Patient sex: M
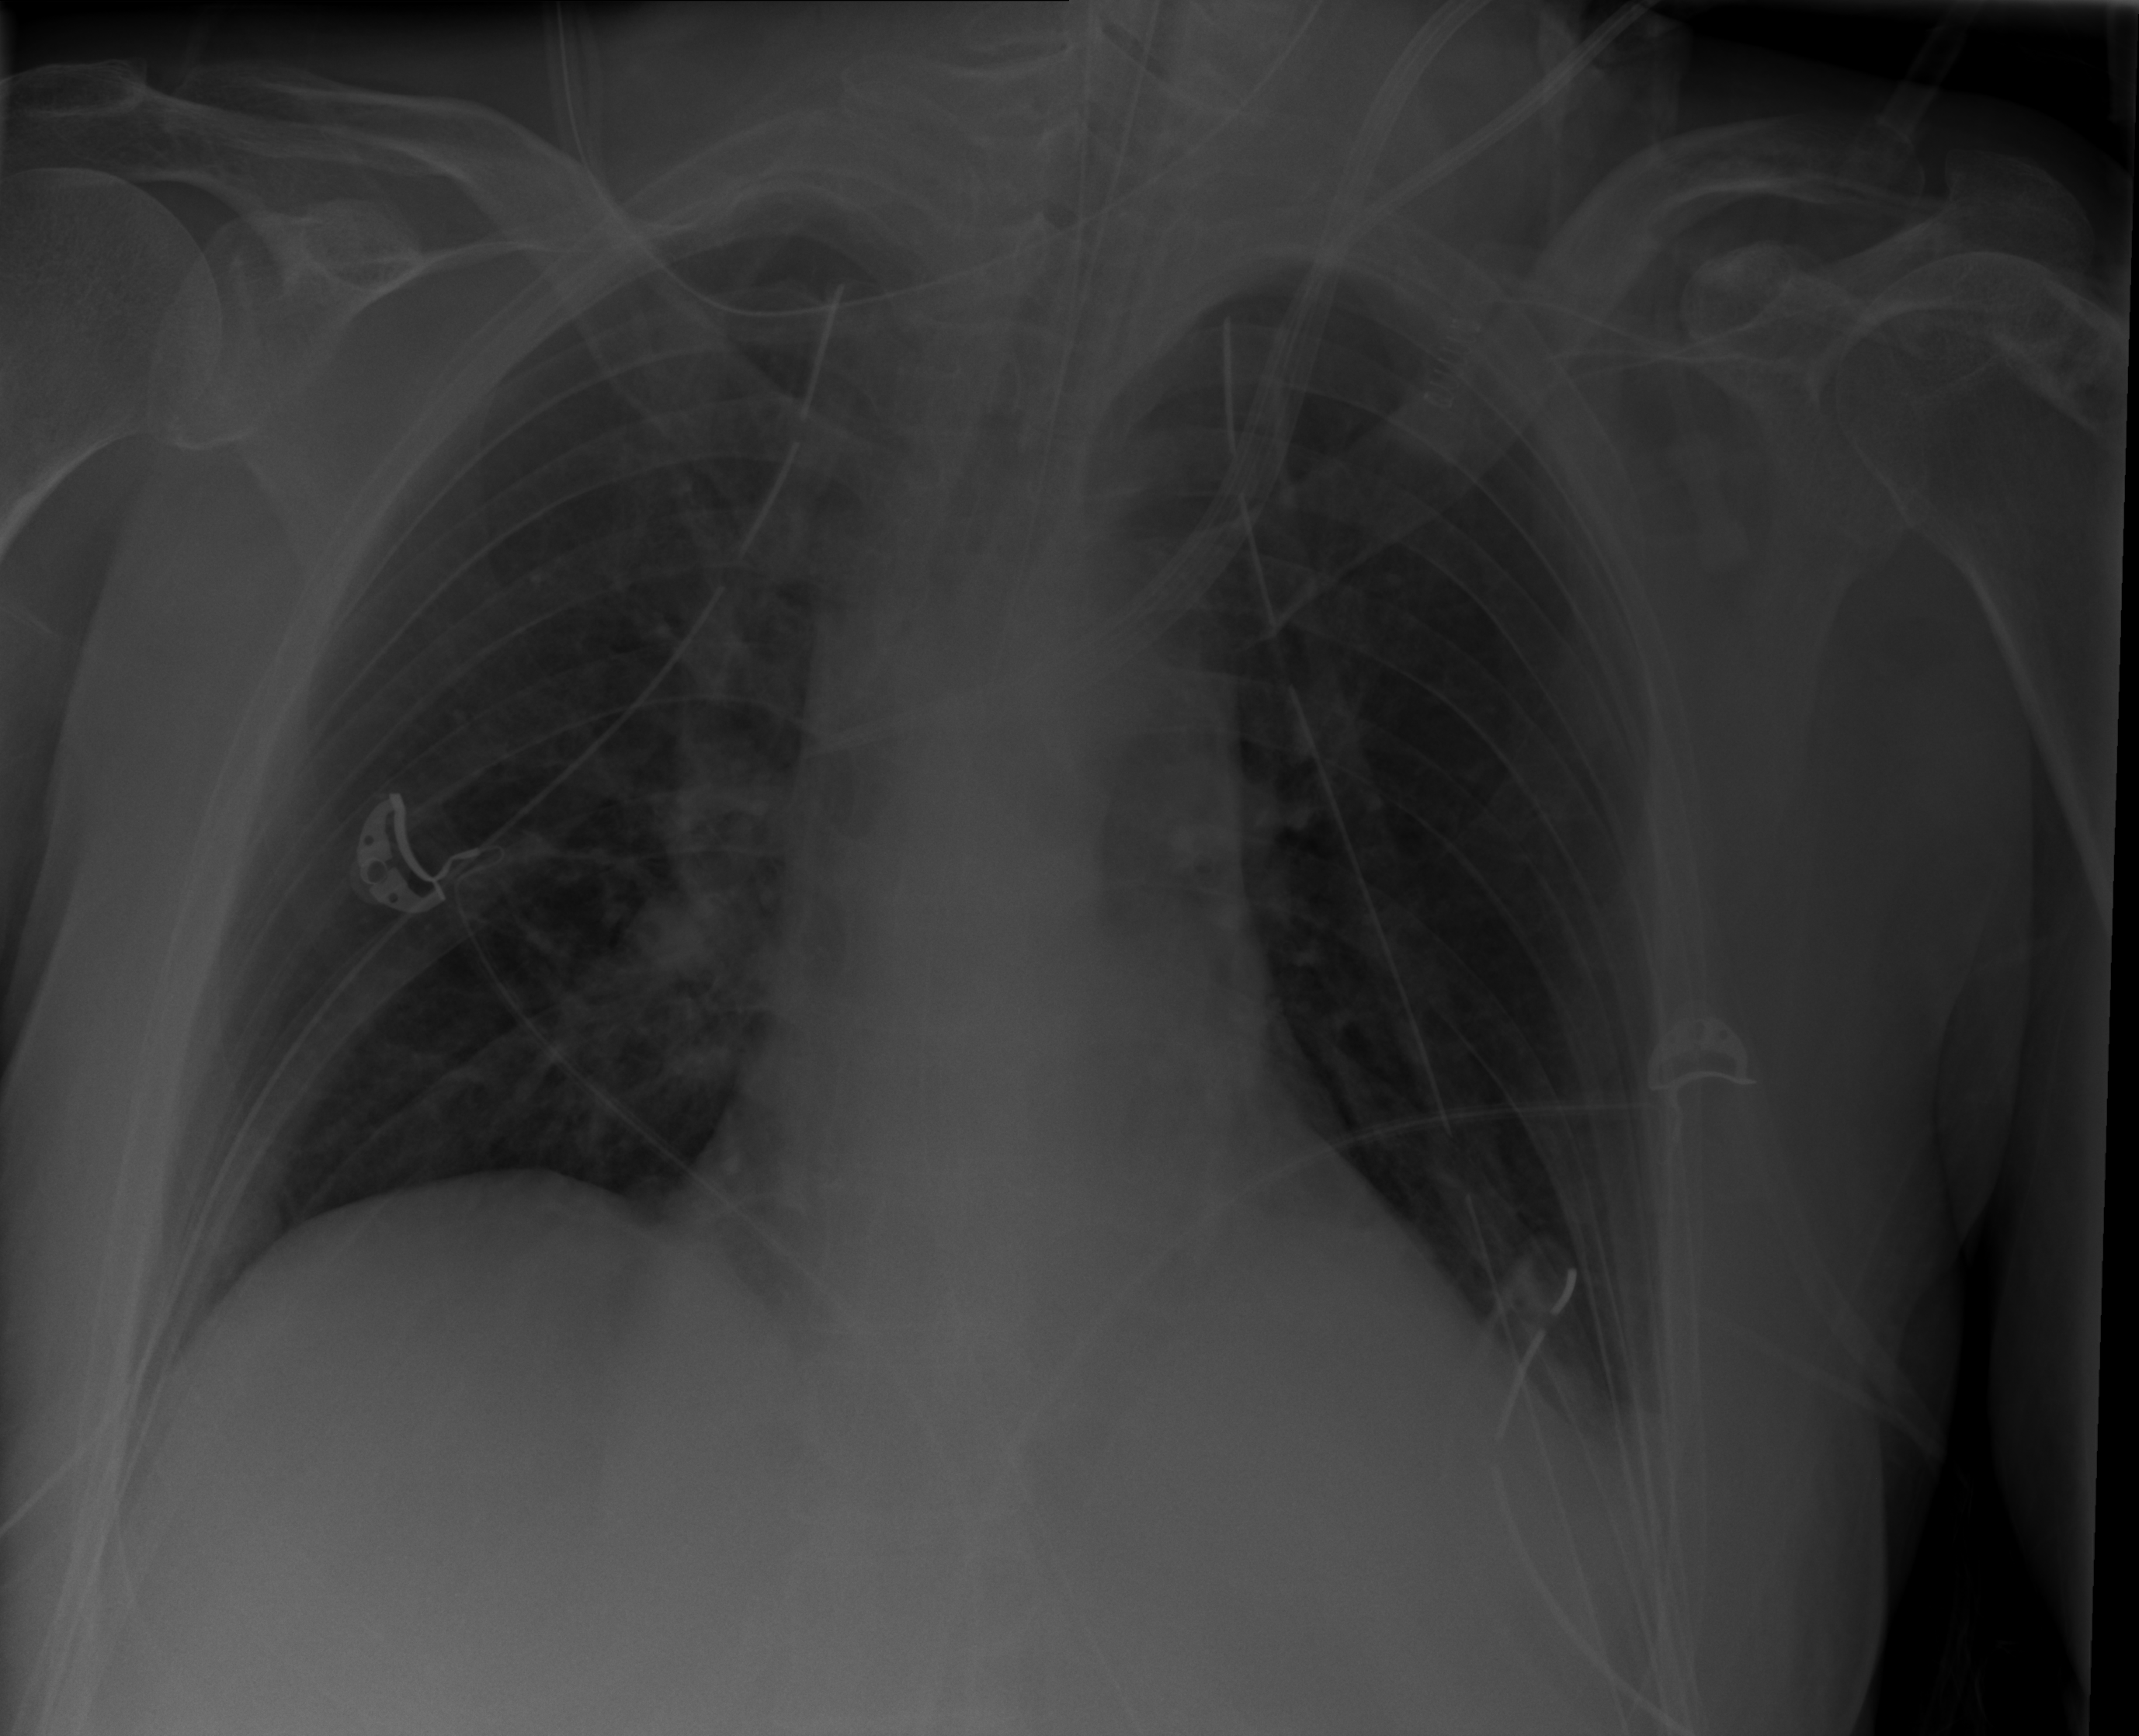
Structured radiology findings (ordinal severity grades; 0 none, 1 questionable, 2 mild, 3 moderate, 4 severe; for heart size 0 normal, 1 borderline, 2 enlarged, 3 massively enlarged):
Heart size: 0
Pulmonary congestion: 0
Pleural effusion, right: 0
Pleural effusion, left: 2
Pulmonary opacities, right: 0
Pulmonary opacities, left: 0
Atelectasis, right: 0
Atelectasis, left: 0